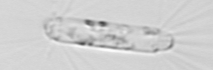
Label: Corethron_hystrix